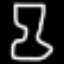
Label: hourglass